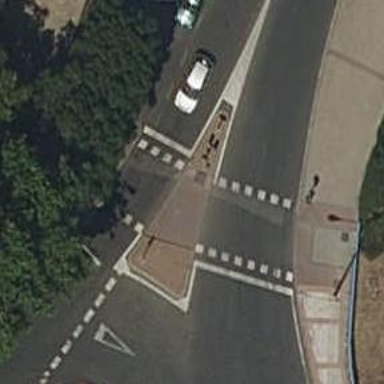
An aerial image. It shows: Crossing with traffic signals.